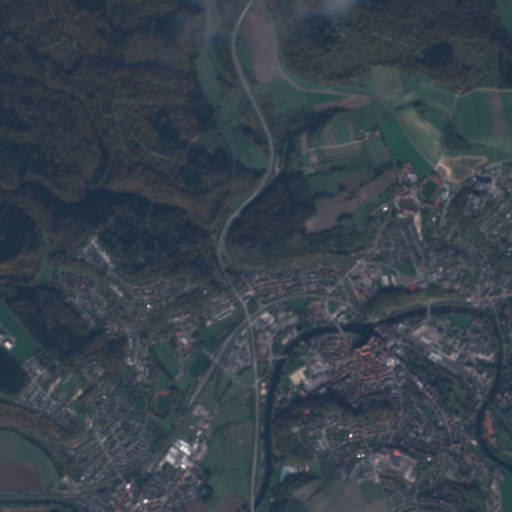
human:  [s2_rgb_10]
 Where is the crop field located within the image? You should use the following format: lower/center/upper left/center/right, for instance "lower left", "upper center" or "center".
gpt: The crop field is located in the lower right of the image.
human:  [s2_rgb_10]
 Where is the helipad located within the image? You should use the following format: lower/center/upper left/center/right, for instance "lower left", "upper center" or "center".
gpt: The helipad is located in the center right of the image.
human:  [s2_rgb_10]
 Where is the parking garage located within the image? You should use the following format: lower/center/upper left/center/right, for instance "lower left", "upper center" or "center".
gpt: The parking garage is located in the lower right of the image.
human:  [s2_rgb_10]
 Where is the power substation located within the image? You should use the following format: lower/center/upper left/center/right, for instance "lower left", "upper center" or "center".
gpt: The power substation is located in the center right of the image.
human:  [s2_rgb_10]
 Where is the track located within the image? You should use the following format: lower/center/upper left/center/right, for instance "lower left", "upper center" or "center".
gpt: The track is located in the center right of the image.
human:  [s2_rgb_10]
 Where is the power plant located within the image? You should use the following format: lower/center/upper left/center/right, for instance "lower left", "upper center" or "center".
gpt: There is no power plant in the image.